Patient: sex F, age 86
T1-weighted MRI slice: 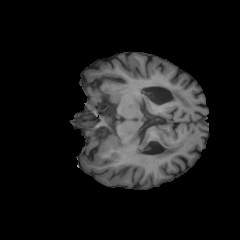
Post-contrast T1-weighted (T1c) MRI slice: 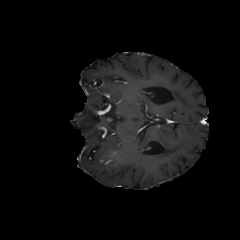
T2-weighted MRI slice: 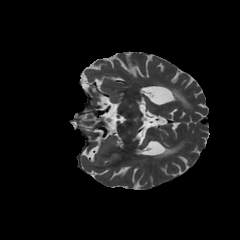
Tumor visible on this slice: no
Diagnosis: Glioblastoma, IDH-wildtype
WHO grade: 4